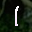
Label: 1